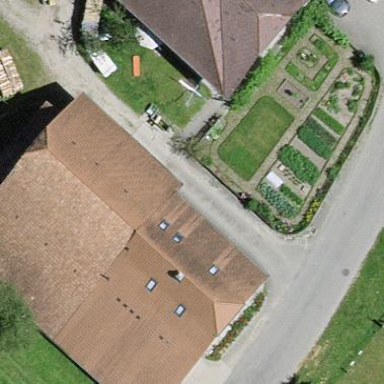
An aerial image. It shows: Farm building.